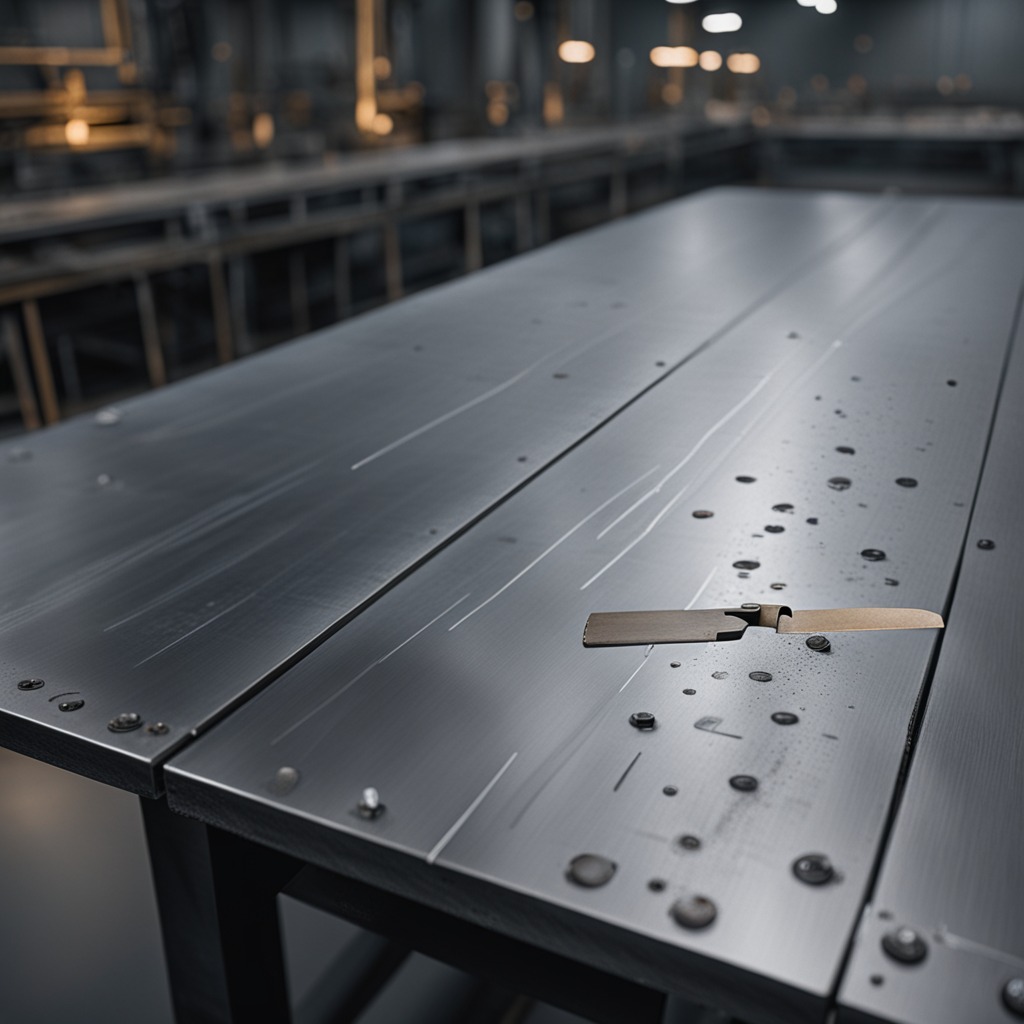
A metal saw lies on a cold steel table in a mining workshop.